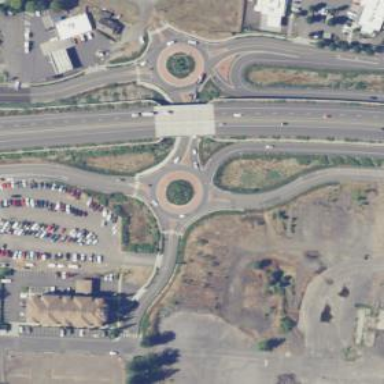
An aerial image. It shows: Roundabout at tertiary road junction.